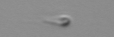
Label: flagellate_morphotype3